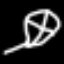
Label: leaf